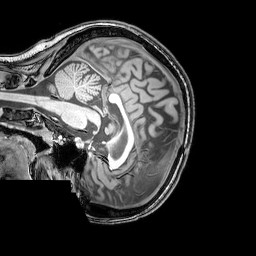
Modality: T1w
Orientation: sagittal
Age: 23
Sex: female
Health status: healthy
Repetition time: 0.081 s
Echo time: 0.037 s